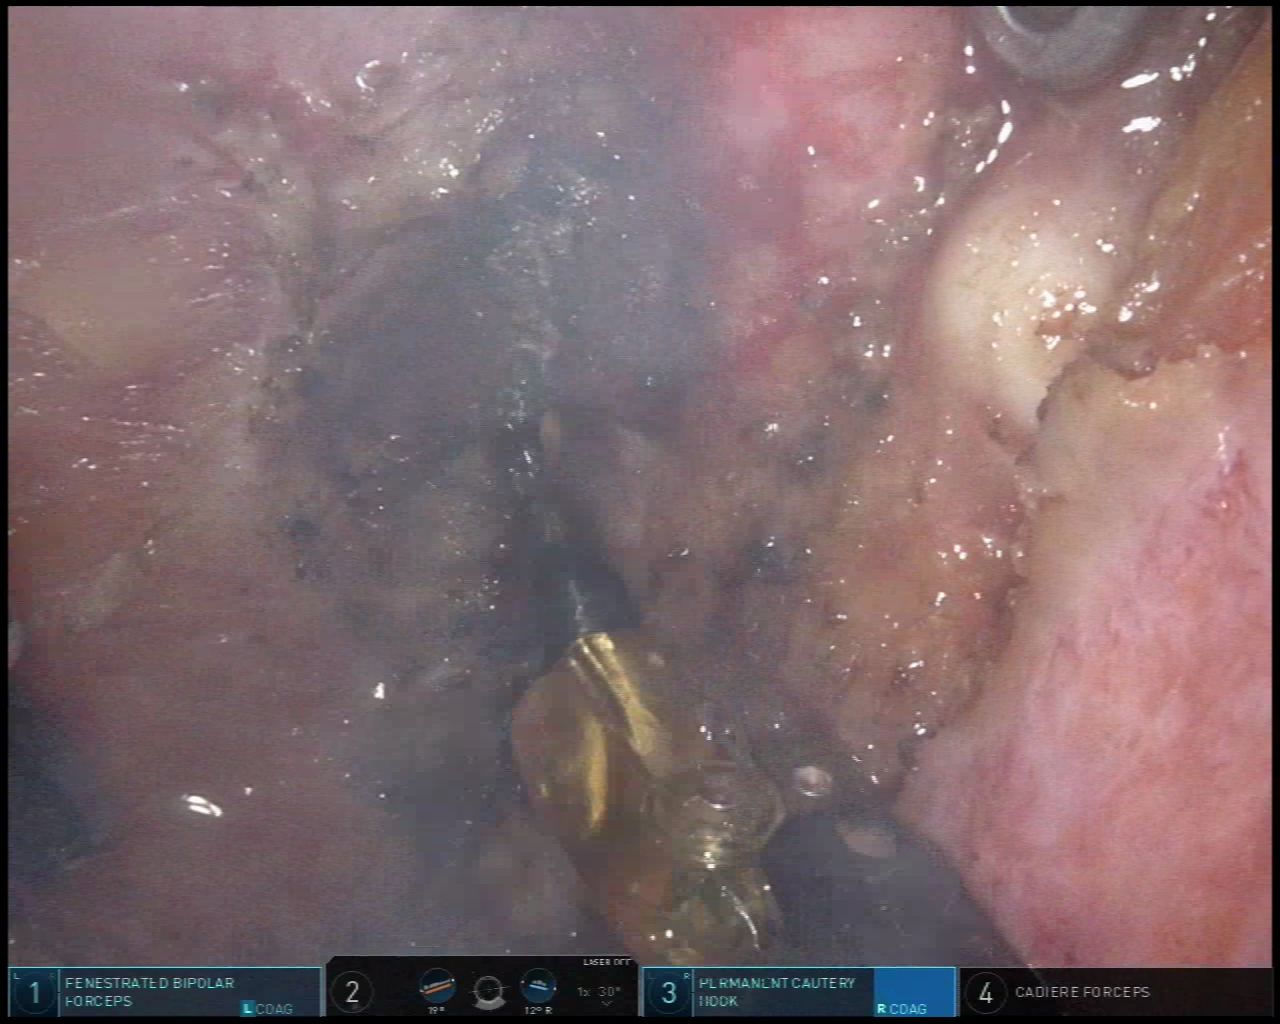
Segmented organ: vesicular_glands
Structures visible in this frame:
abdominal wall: no
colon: no
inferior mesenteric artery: no
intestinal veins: no
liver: no
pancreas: no
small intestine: no
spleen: no
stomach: no
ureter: no
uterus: no
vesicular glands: yes